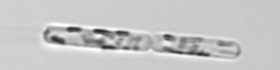
Label: Dactyliosolen_fragilissimus